Question: I'm measuring how stable are the signals generated on parallel port.
We have numpy arrays imported from our CSV file generated by an oscilloscope. The following output is the stripped variant to show the problem:
'''
import numpy as np
data = np.array([0,0,0,0,1,1,1,1,0,0,0,0,1,1,1,1,0])
t = np.array([0. ,0.0005, 0.001 ,0.0015,
0.002 ,0.0025, 0.003 ,0.0035,
0.004 ,0.0045, 0.005 ,0.0055,
0.006 ,0.0065, 0.007 ,0.0075,
0.008 ])
'''
It looks something like this when plotted.

I'm looking for the cleanest way to get the lasting times of the impulse as values in a list.
After writing this, i'll try to implement the solution myself from scratch, what i'm hoping for is for the preferred way of getting the lasting times, perhaps there is a numpy function for that which i'm unaware of?
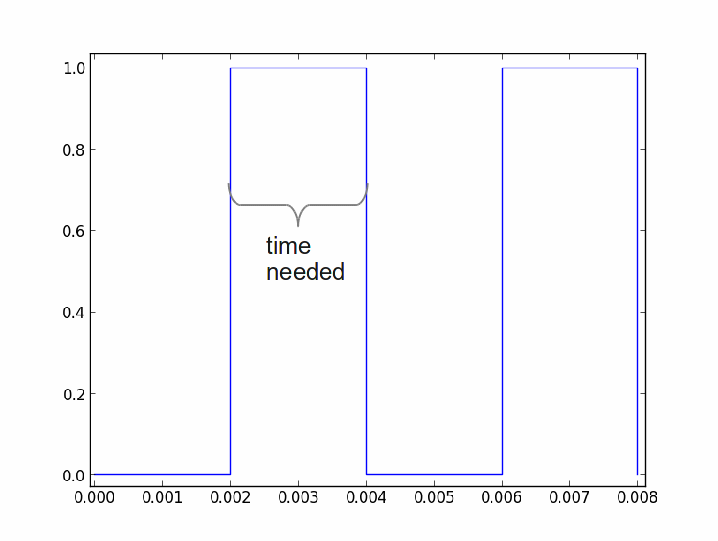
Answer: Assuming 'data' is an int array of '0''s and '1''s:
This defines the lasting time of the pulse from the last '0' to last '1':
'''
import numpy as np
idx = t[np.abs(np.diff(data)) == 1]
lasting_times = idx[1::2] - idx[::2]
'''
If you rather prefer the definition of lasting time as from the first '1' to last '1':
'''
diff = np.diff(data)
lasting_times = t[diff == -1] - t[1:][diff == 1]
'''
:
In any way you have to deal with the ends of your data, i.e these solutions assume 'data' starts and ends with '0'...